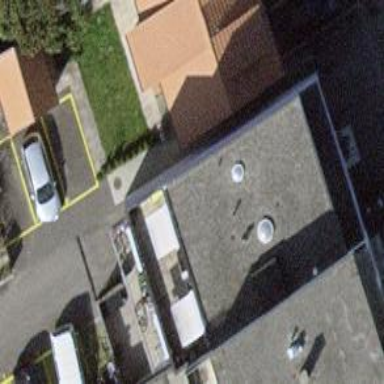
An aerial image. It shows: Driveway tunnel that serves as building passage.